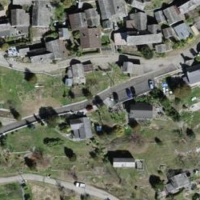
EUNIS habitat code: 54
Species observed at this site:
Melanchra persicariae
Noctua comes
Apamea rubrirena
Calamia tridens
Clinopodium vulgare
Mamestra brassicae